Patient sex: M
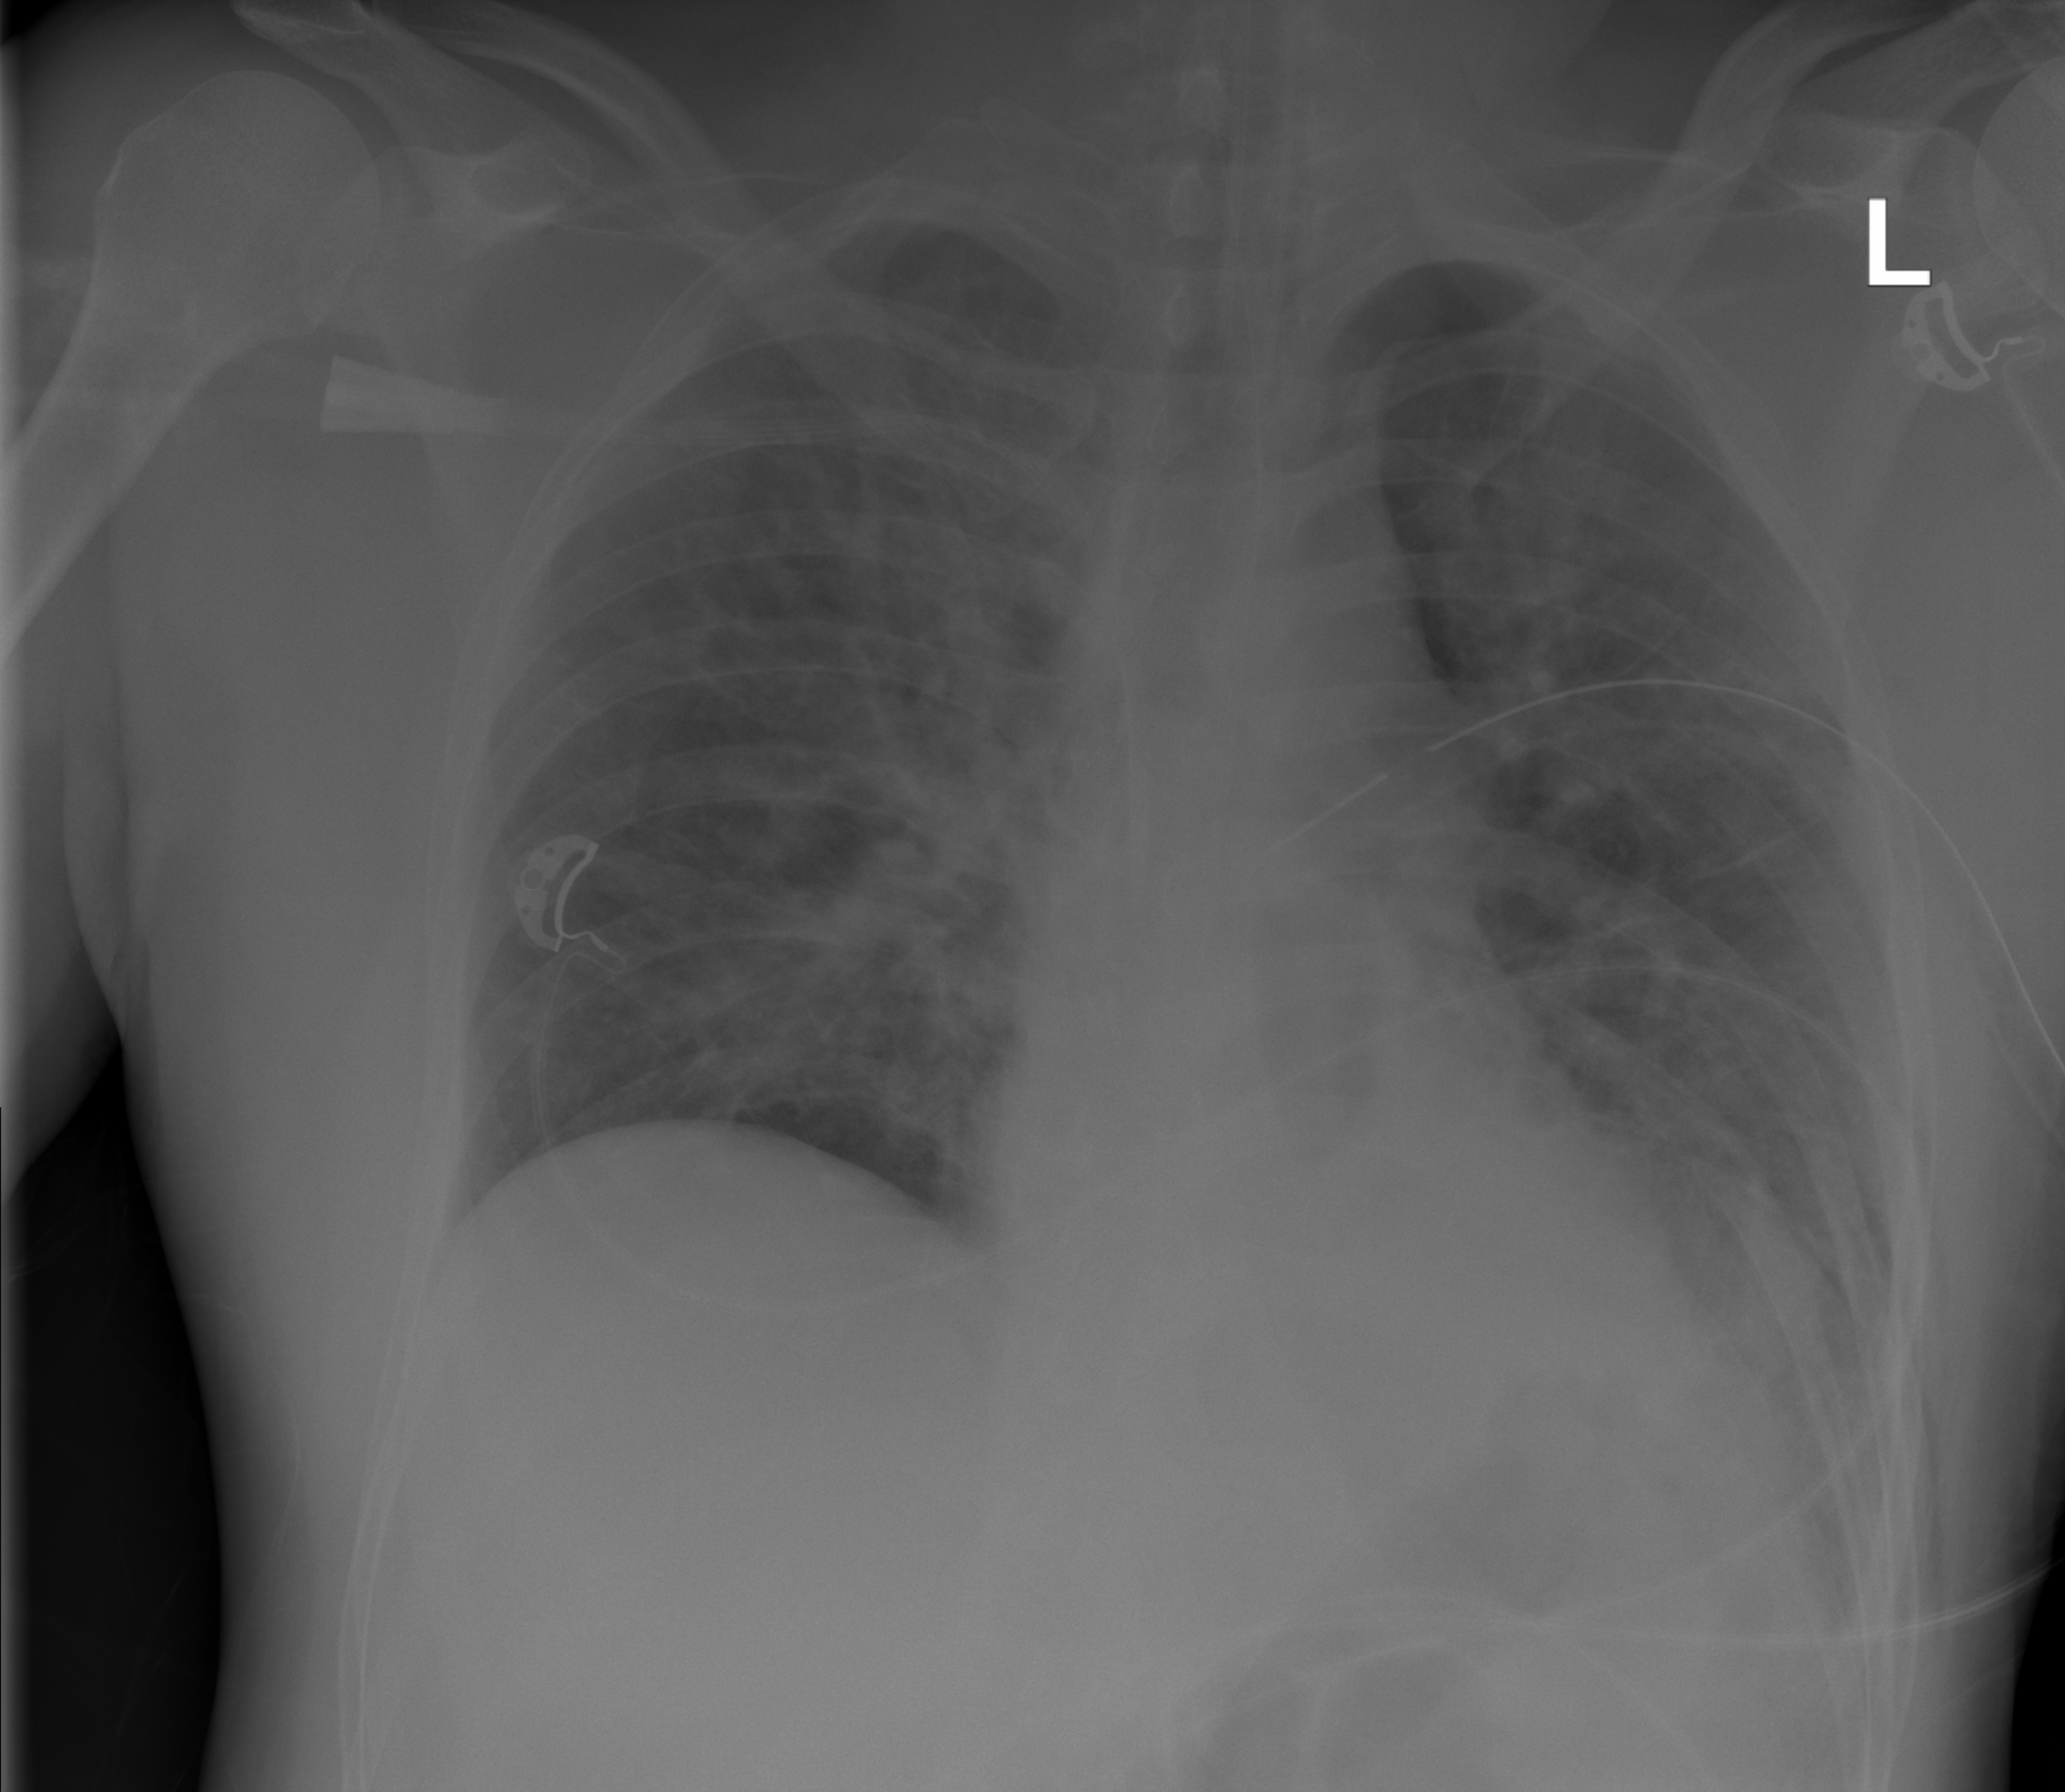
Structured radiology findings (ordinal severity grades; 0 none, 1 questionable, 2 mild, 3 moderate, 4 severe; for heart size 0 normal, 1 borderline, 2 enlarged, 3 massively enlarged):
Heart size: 0
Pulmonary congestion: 3
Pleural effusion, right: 0
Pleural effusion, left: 1
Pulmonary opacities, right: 2
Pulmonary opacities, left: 2
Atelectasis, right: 2
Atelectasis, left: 2